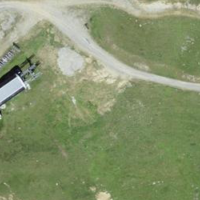
EUNIS habitat code: 23
Species observed at this site:
Campanula barbata
Erebia tyndarus